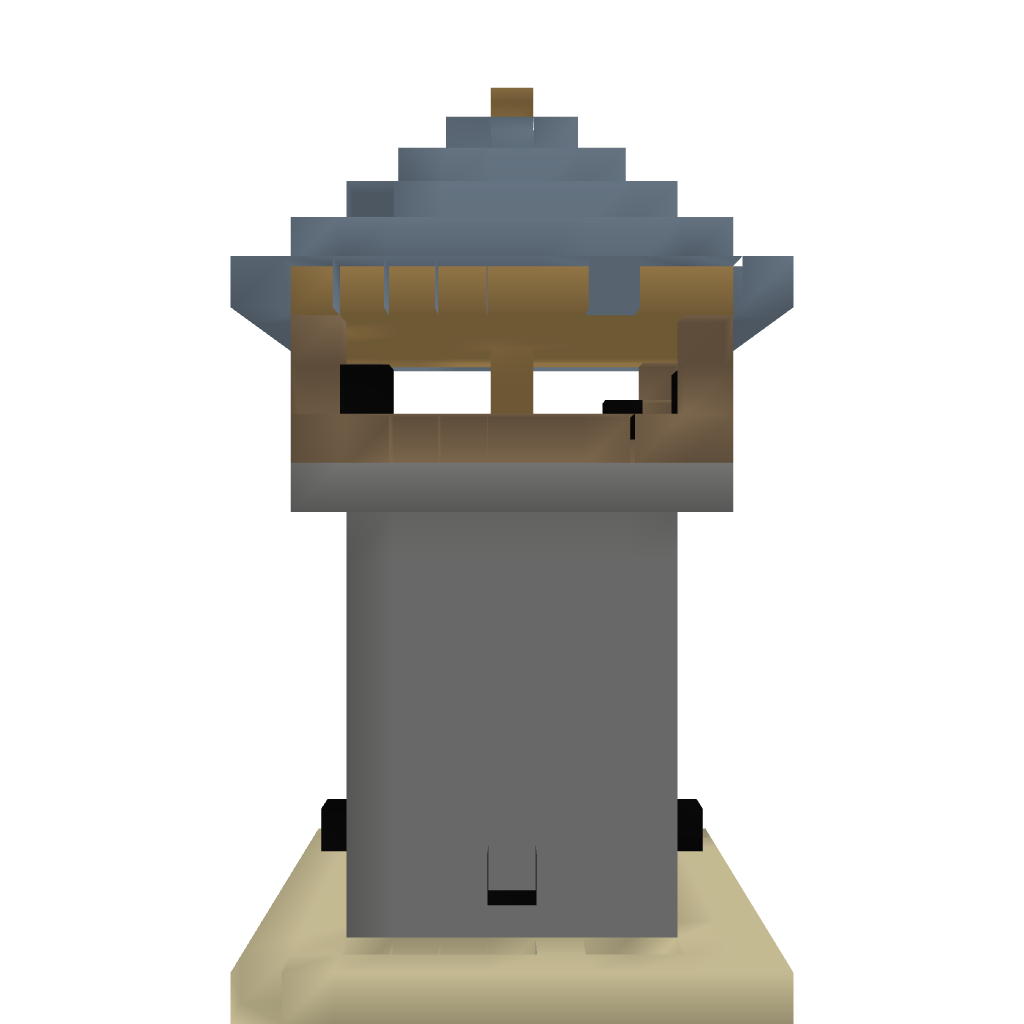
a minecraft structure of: Stronghold Crusader tower